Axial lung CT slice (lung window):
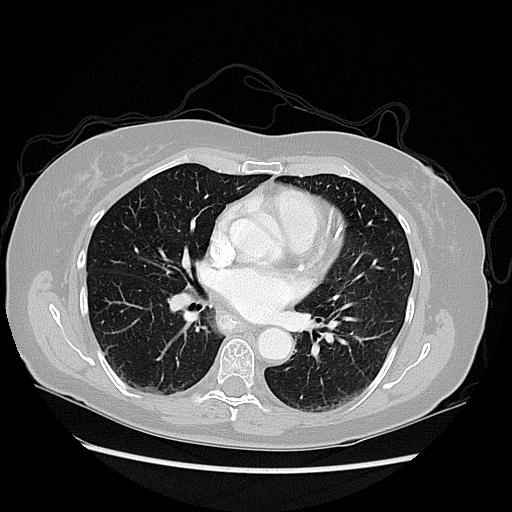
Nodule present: no